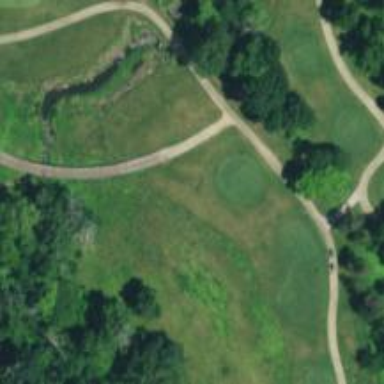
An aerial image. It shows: Service road designated as golf cart path.